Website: bh-photo
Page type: customer-info-address
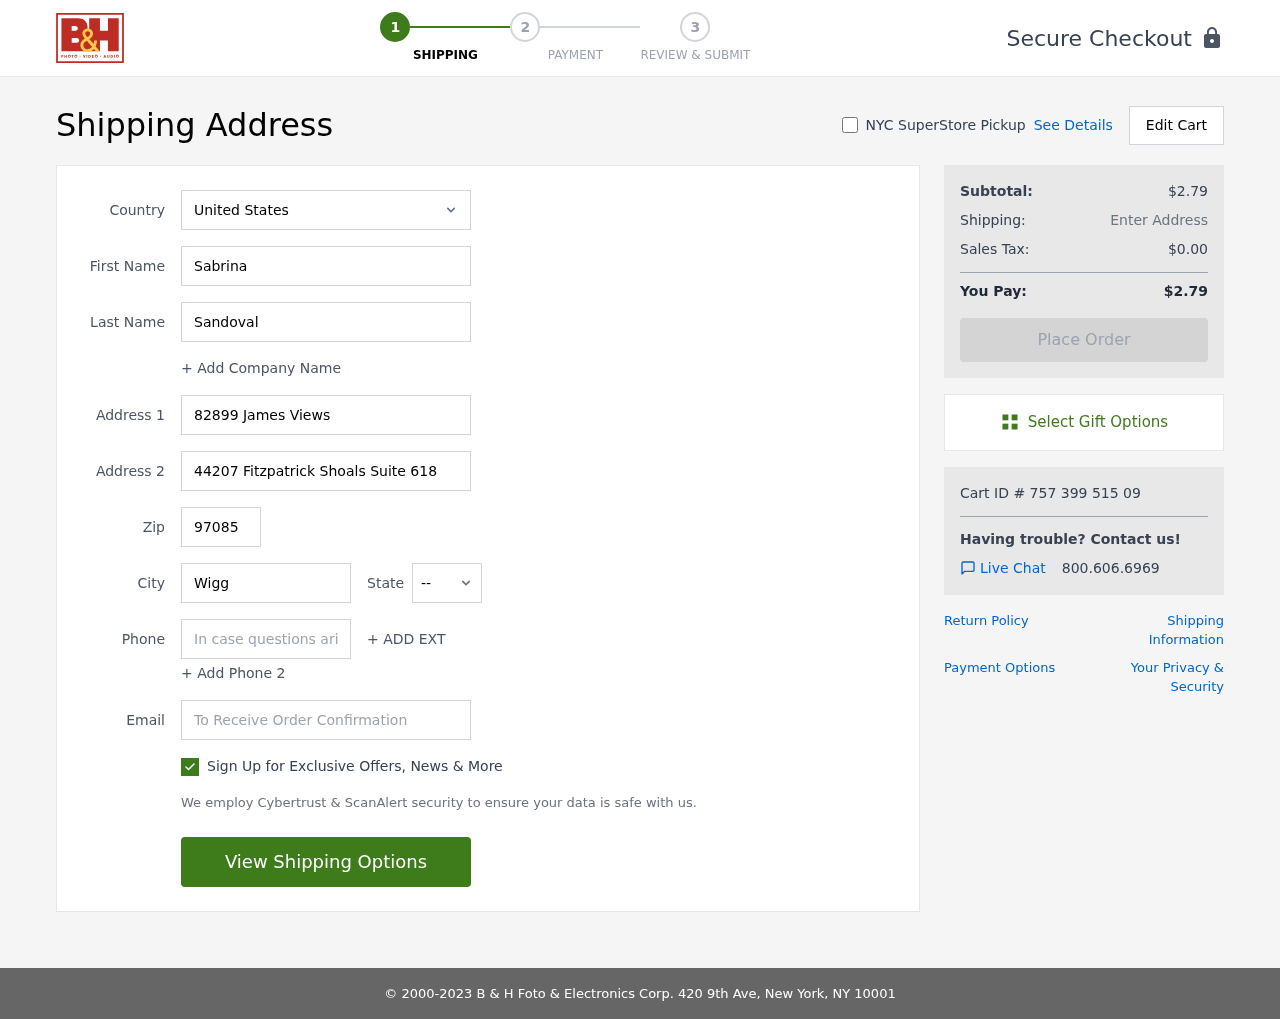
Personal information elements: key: PII_CITY
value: Wigginschester
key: PII_COUNTRY
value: United States
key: PII_EMAIL
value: ssandoval@hotmail.com
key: PII_FIRSTNAME
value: Sabrina
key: PII_LASTNAME
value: Sandoval
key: PII_PHONE
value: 8463043785
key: PII_POSTCODE
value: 97085
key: PII_STATE_ABBR
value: VT
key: PII_STREET
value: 82899 James Views
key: PII_STREET2
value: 44207 Fitzpatrick Shoals Suite 618
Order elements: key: ORDER_SUBTOTAL
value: $2.79
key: ORDER_TAX
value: $0.00
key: ORDER_TOTAL
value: $2.79
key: ORDER_ID
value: Cart ID # 757 399 515 09